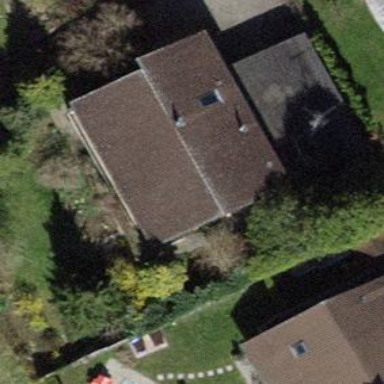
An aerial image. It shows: Detached building with gabled roof.